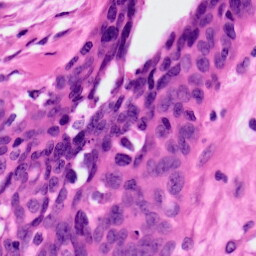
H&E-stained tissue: Ovarian